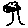
Label: tree